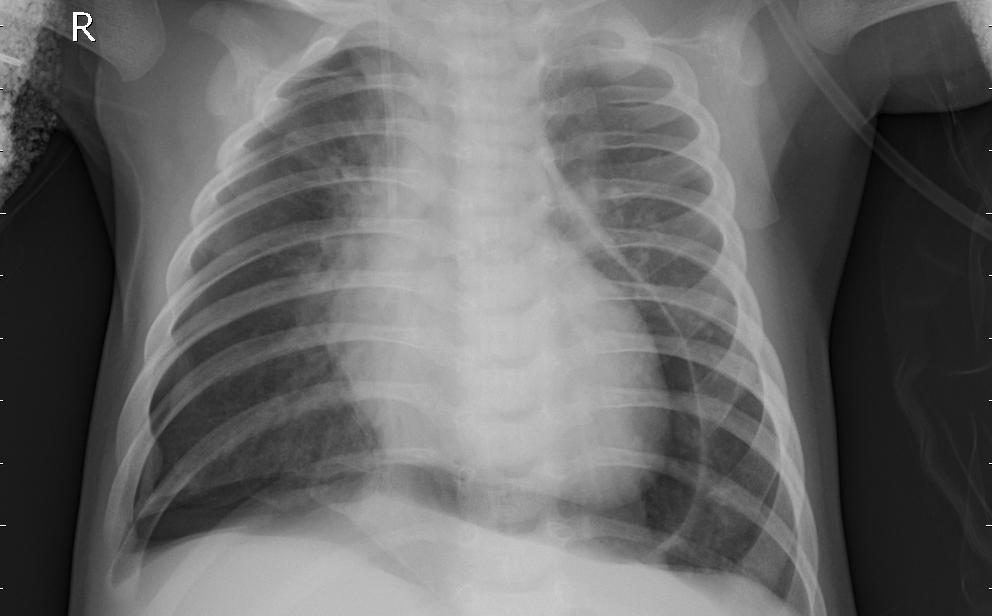
Diagnosis: PNEUMONIA